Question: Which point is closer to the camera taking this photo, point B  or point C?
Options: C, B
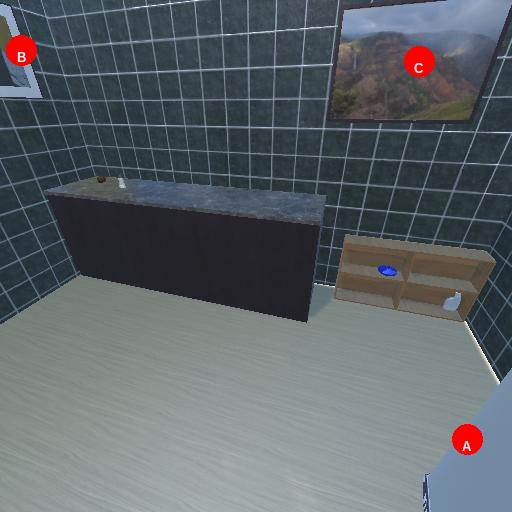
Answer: C